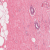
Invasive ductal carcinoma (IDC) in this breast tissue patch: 0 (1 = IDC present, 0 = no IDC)